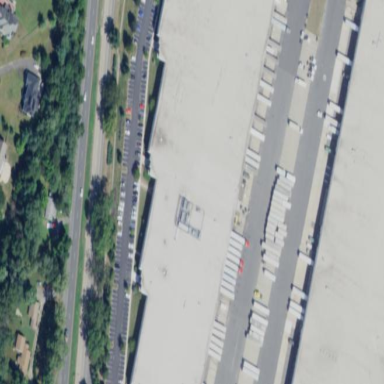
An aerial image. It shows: Warehouse building.